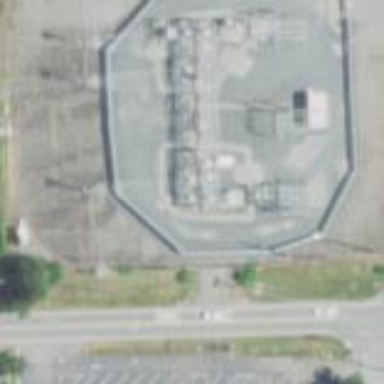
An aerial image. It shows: Fenced power substation at the transmission level.